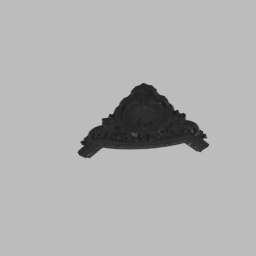
Label: decoration